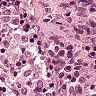
Metastatic tissue present: no